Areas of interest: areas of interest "Home Appliance and Electronics Store"
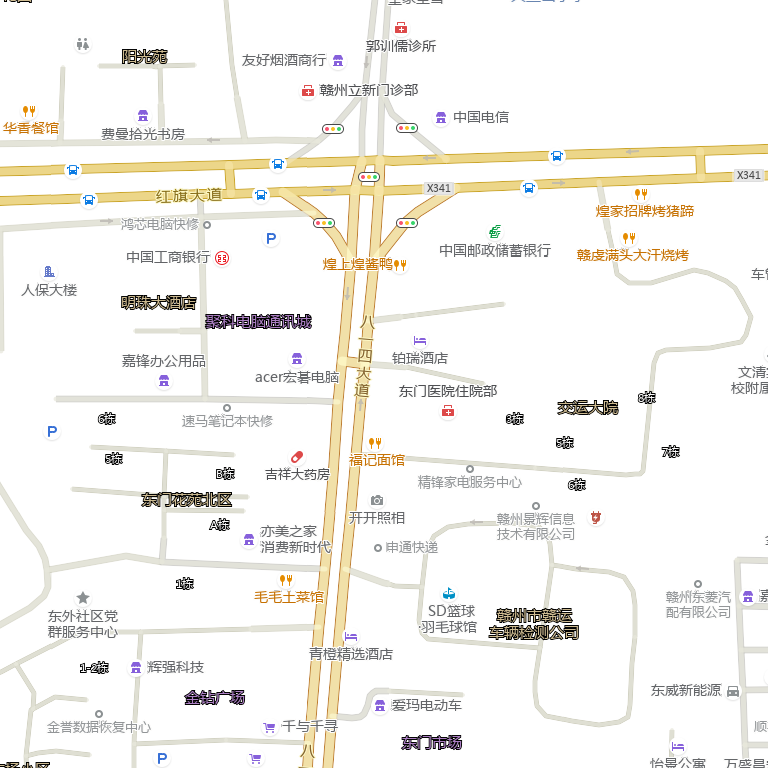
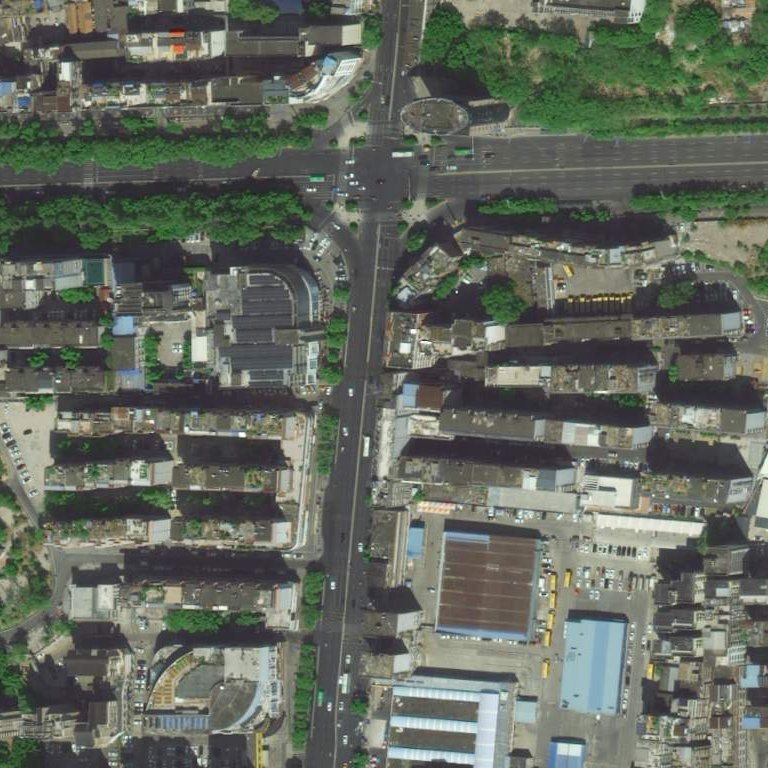